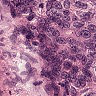
Metastatic tissue present: yes